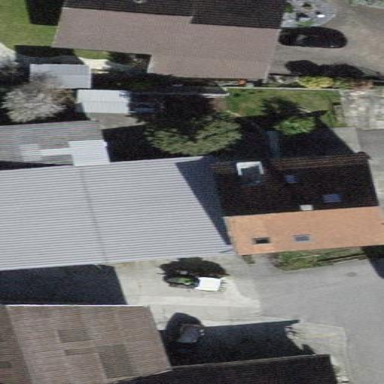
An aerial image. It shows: Building with tiled roof.